Interaction volume radius: 5 \u00c5
Interaction volume height: 25 \u00c5
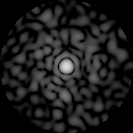
Disorder parameter: 0.8307